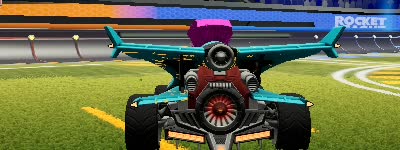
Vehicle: aftershock